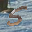
Label: 5